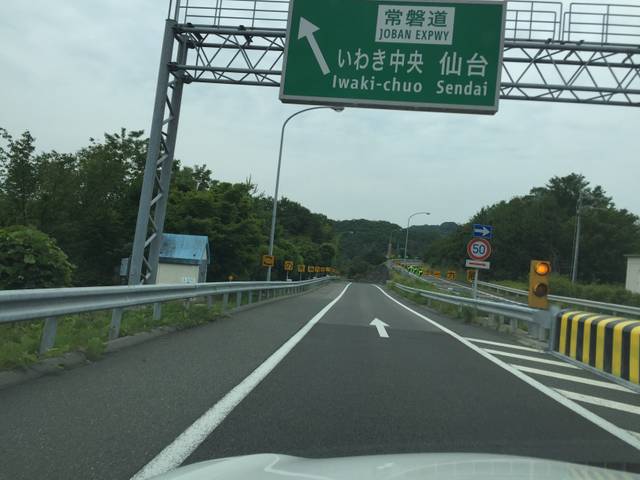
Region: Japan
Coordinates: 37.04, 140.815